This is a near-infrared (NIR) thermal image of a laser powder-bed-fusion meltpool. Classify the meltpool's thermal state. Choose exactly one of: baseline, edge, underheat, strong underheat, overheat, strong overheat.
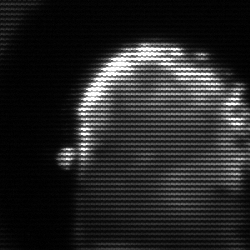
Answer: baseline